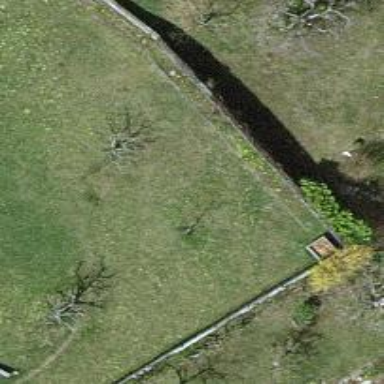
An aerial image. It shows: Single tag "natural: tree."